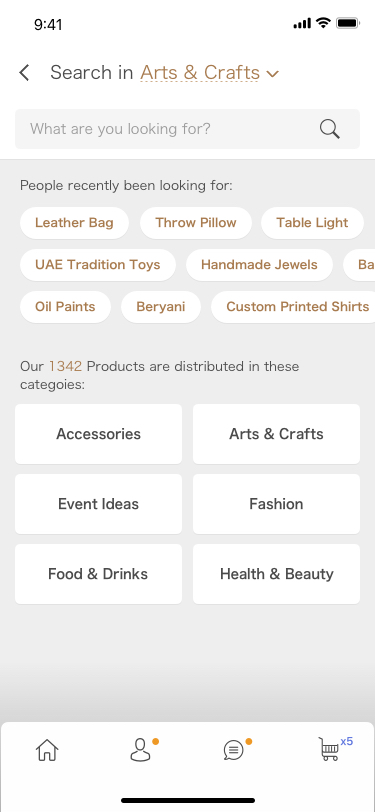
Text in this UI design:
Our 1342 Products are distributed in these categoies:
Health & Beauty
Food & Drinks
Fashion
Event Ideas
Arts & Crafts
Accessories
Custom Printed Shirts
Beryani
Oil Paints
Baby Shower Invitation
Handmade Jewels
UAE Tradition Toys
Table Light
Throw Pillow
Leather Bag
People recently been looking for:
What are you looking for?
Search in
Arts & Crafts